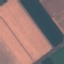
Land use / land cover: AnnualCrop